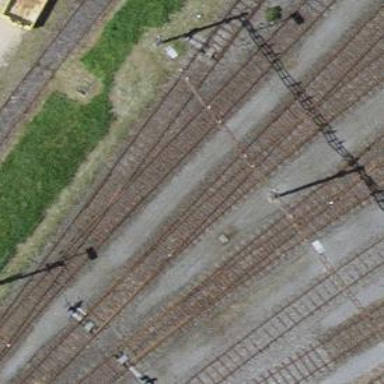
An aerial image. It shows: Single-track electrified railway yard with contact line electrification.